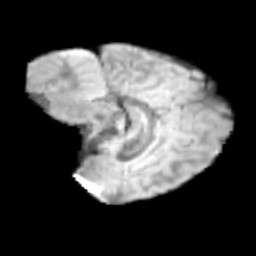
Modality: T2w
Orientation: sagittal
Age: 11
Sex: male
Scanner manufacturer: siemens
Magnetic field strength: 3 T
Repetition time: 3.8 s
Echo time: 0.07 s